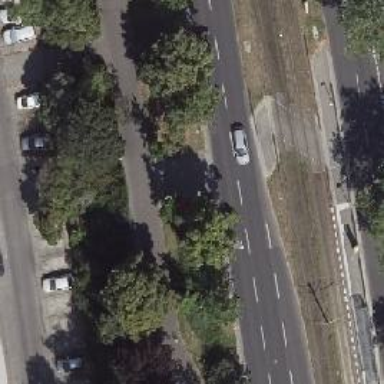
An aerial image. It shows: Unmarked crossing on the road.